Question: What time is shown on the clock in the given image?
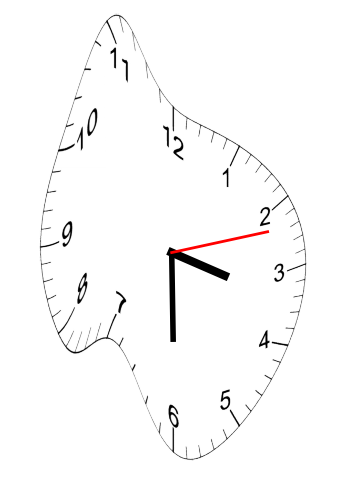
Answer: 03:30:12